Question: I have the following layout, using storyboards:

Everything works great until I try to push a new view controller on "People NearbyVC"
I'm using
'''
ChatView *chatView = [[ChatView alloc] initWith:@"test"];
[self.navigationController pushViewController:chatView animated:YES];
'''
The code is fine and the view controller is presented as expected.
The problem comes right after the appearance of the new VC and TabBar controller is moved out of screen:
<URL>.
It should look like this (and it does, until I push that new VC) - <URL>
This is a very strange behaviour and I have no idea what causes this and how to fix it. Any tip or help would be useful.
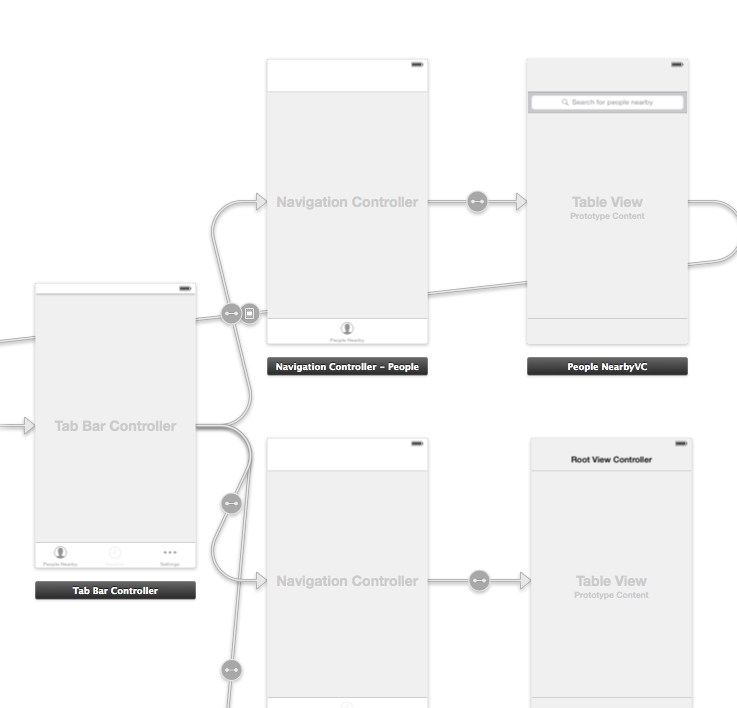
Answer: I try it using storyboard,it's ok.I think your problem is to push chatView onto navigationController.You can creat a prototype cell in the tableView which is in the NavigationControll, and make a push segue between the prototype table cell and that chatView .
Have a nice day.